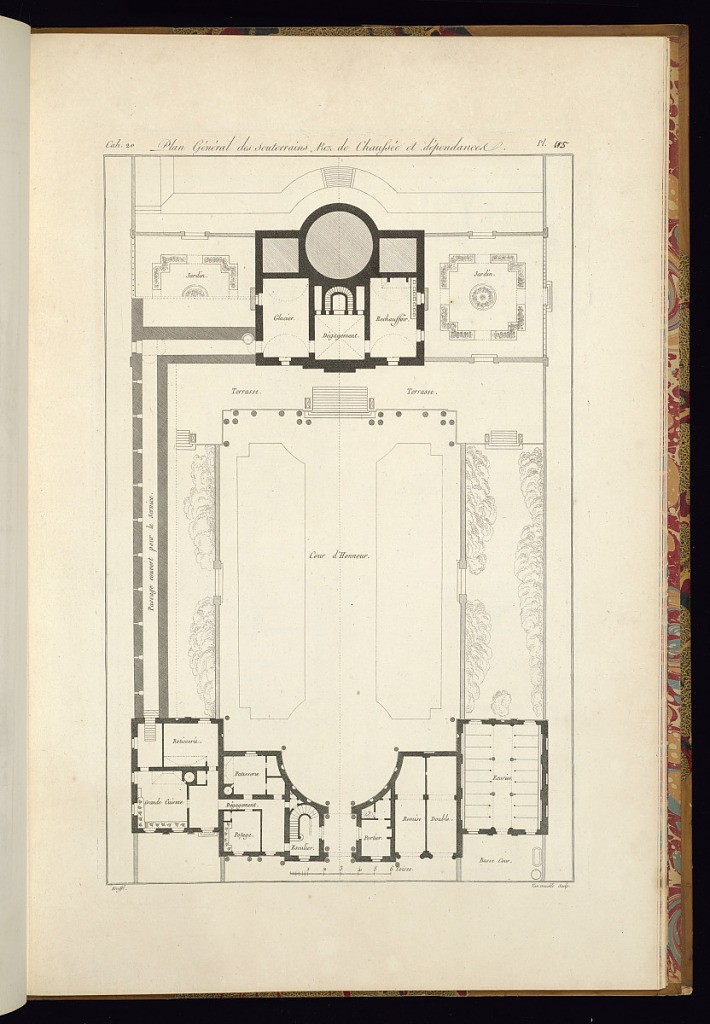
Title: Plan Général des souterrains Rez de Chaussée et dépendances;
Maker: Jean-Charles Krafft, French, 1764 - 1833
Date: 1812
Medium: Etching and engraving on paper
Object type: Print
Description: An architectural floor plan for the basement, and ground floor of a house, courtyard, and garden buildings, including, the kitchens, stables, and icehouse. The plate is titled, signed, and numbered, with an inscribed plate number in ink written overtop the printed number.